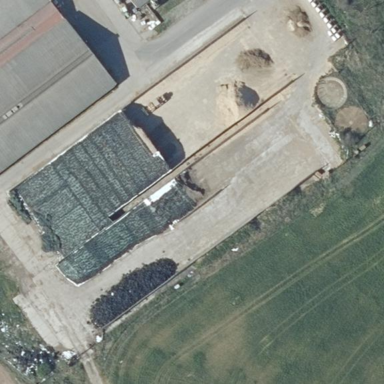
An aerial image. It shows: Bunker silo.